Question: I have a security group (pictured below) in active directory that has an e-mail address associated with it. How do I get the e-mail address of the group? The 'GroupPrincipal' object does not have any e-mail address properties on it.
This is how I am retrieving all the groups:
'''
using (PrincipalContext context = new PrincipalContext(DirectoryContextType, Domain)) {
using (var groupSearcher = new GroupPrincipal(context)) {
using (var searcher = new PrincipalSearcher(groupSearcher)) {
foreach (GroupPrincipal group in searcher.FindAll()) {
//How do I get the e-mail address?
}
}
}
}
'''

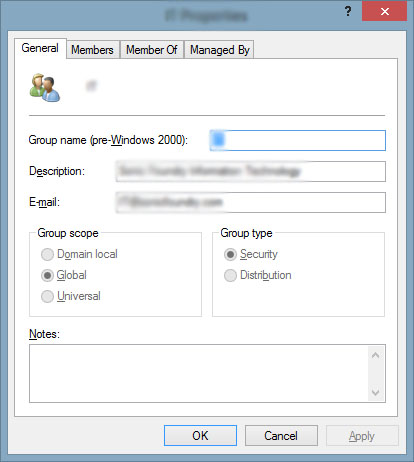
Answer: If you want to do this from Account Management you will need to <URL>.
'''
[DirectoryObjectClass("group")]
[DirectoryRdnPrefix("CN")]
public class GroupPrincipalsEx : GroupPrincipal
{
public GroupPrincipalsEx(PrincipalContext context) : base(context) { }
public GroupPrincipalsEx(PrincipalContext context, string samAccountName)
: base(context, samAccountName)
{
}
[DirectoryProperty("mail")]
public string EmailAddress
{
get
{
if (ExtensionGet("mail").Length != 1)
return null;
return (string)ExtensionGet("mail")[0];
}
set { this.ExtensionSet("mail", value); }
}
}
'''